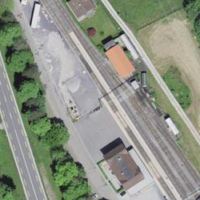
EUNIS habitat code: 57
Species observed at this site:
Allium ursinum
Vincetoxicum hirundinaria
Fagus sylvatica